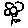
Label: flower